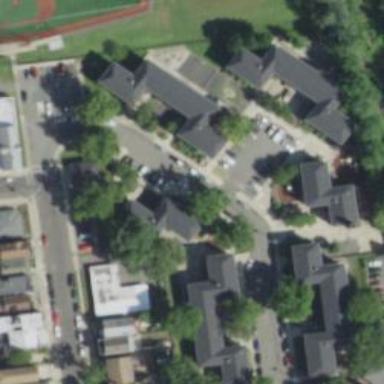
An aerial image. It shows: Residential area with apartments.